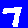
Digit: 7